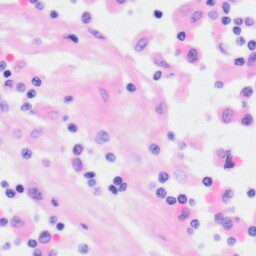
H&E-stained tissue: Kidney